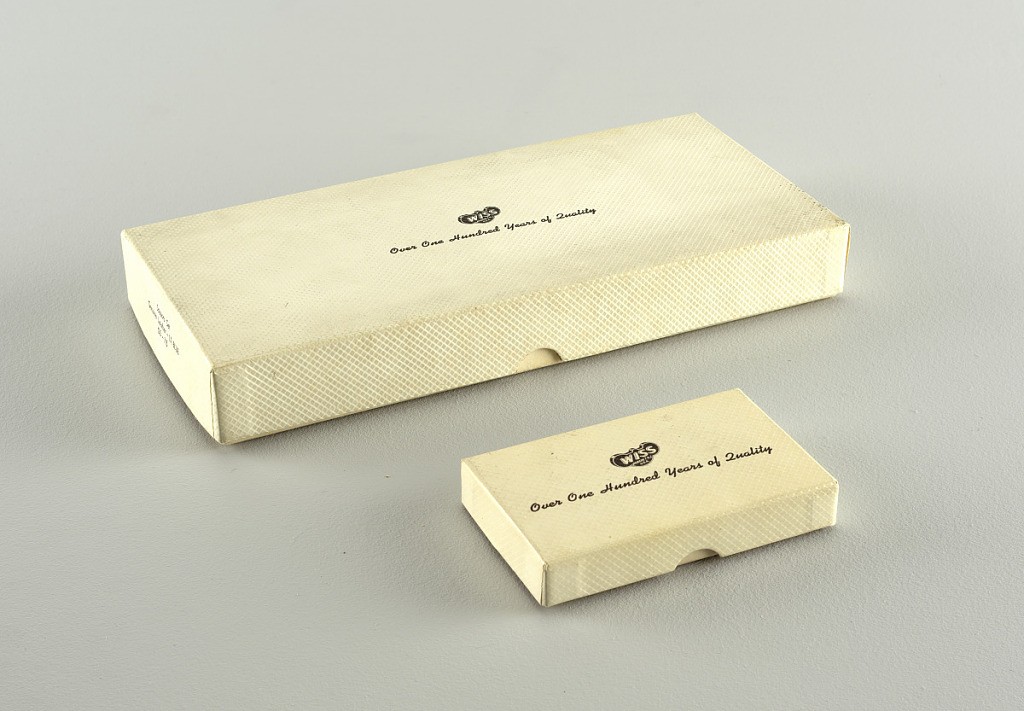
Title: Cover
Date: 19th century
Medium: Printed and embossed cardboard.
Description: (A) Horizontal rectangular package. On the diaper patterned embossed face, the Wiss trade mark; underneath is printed "Over One Hundred Years of Quality".  (B) Smaller version of A.